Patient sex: M
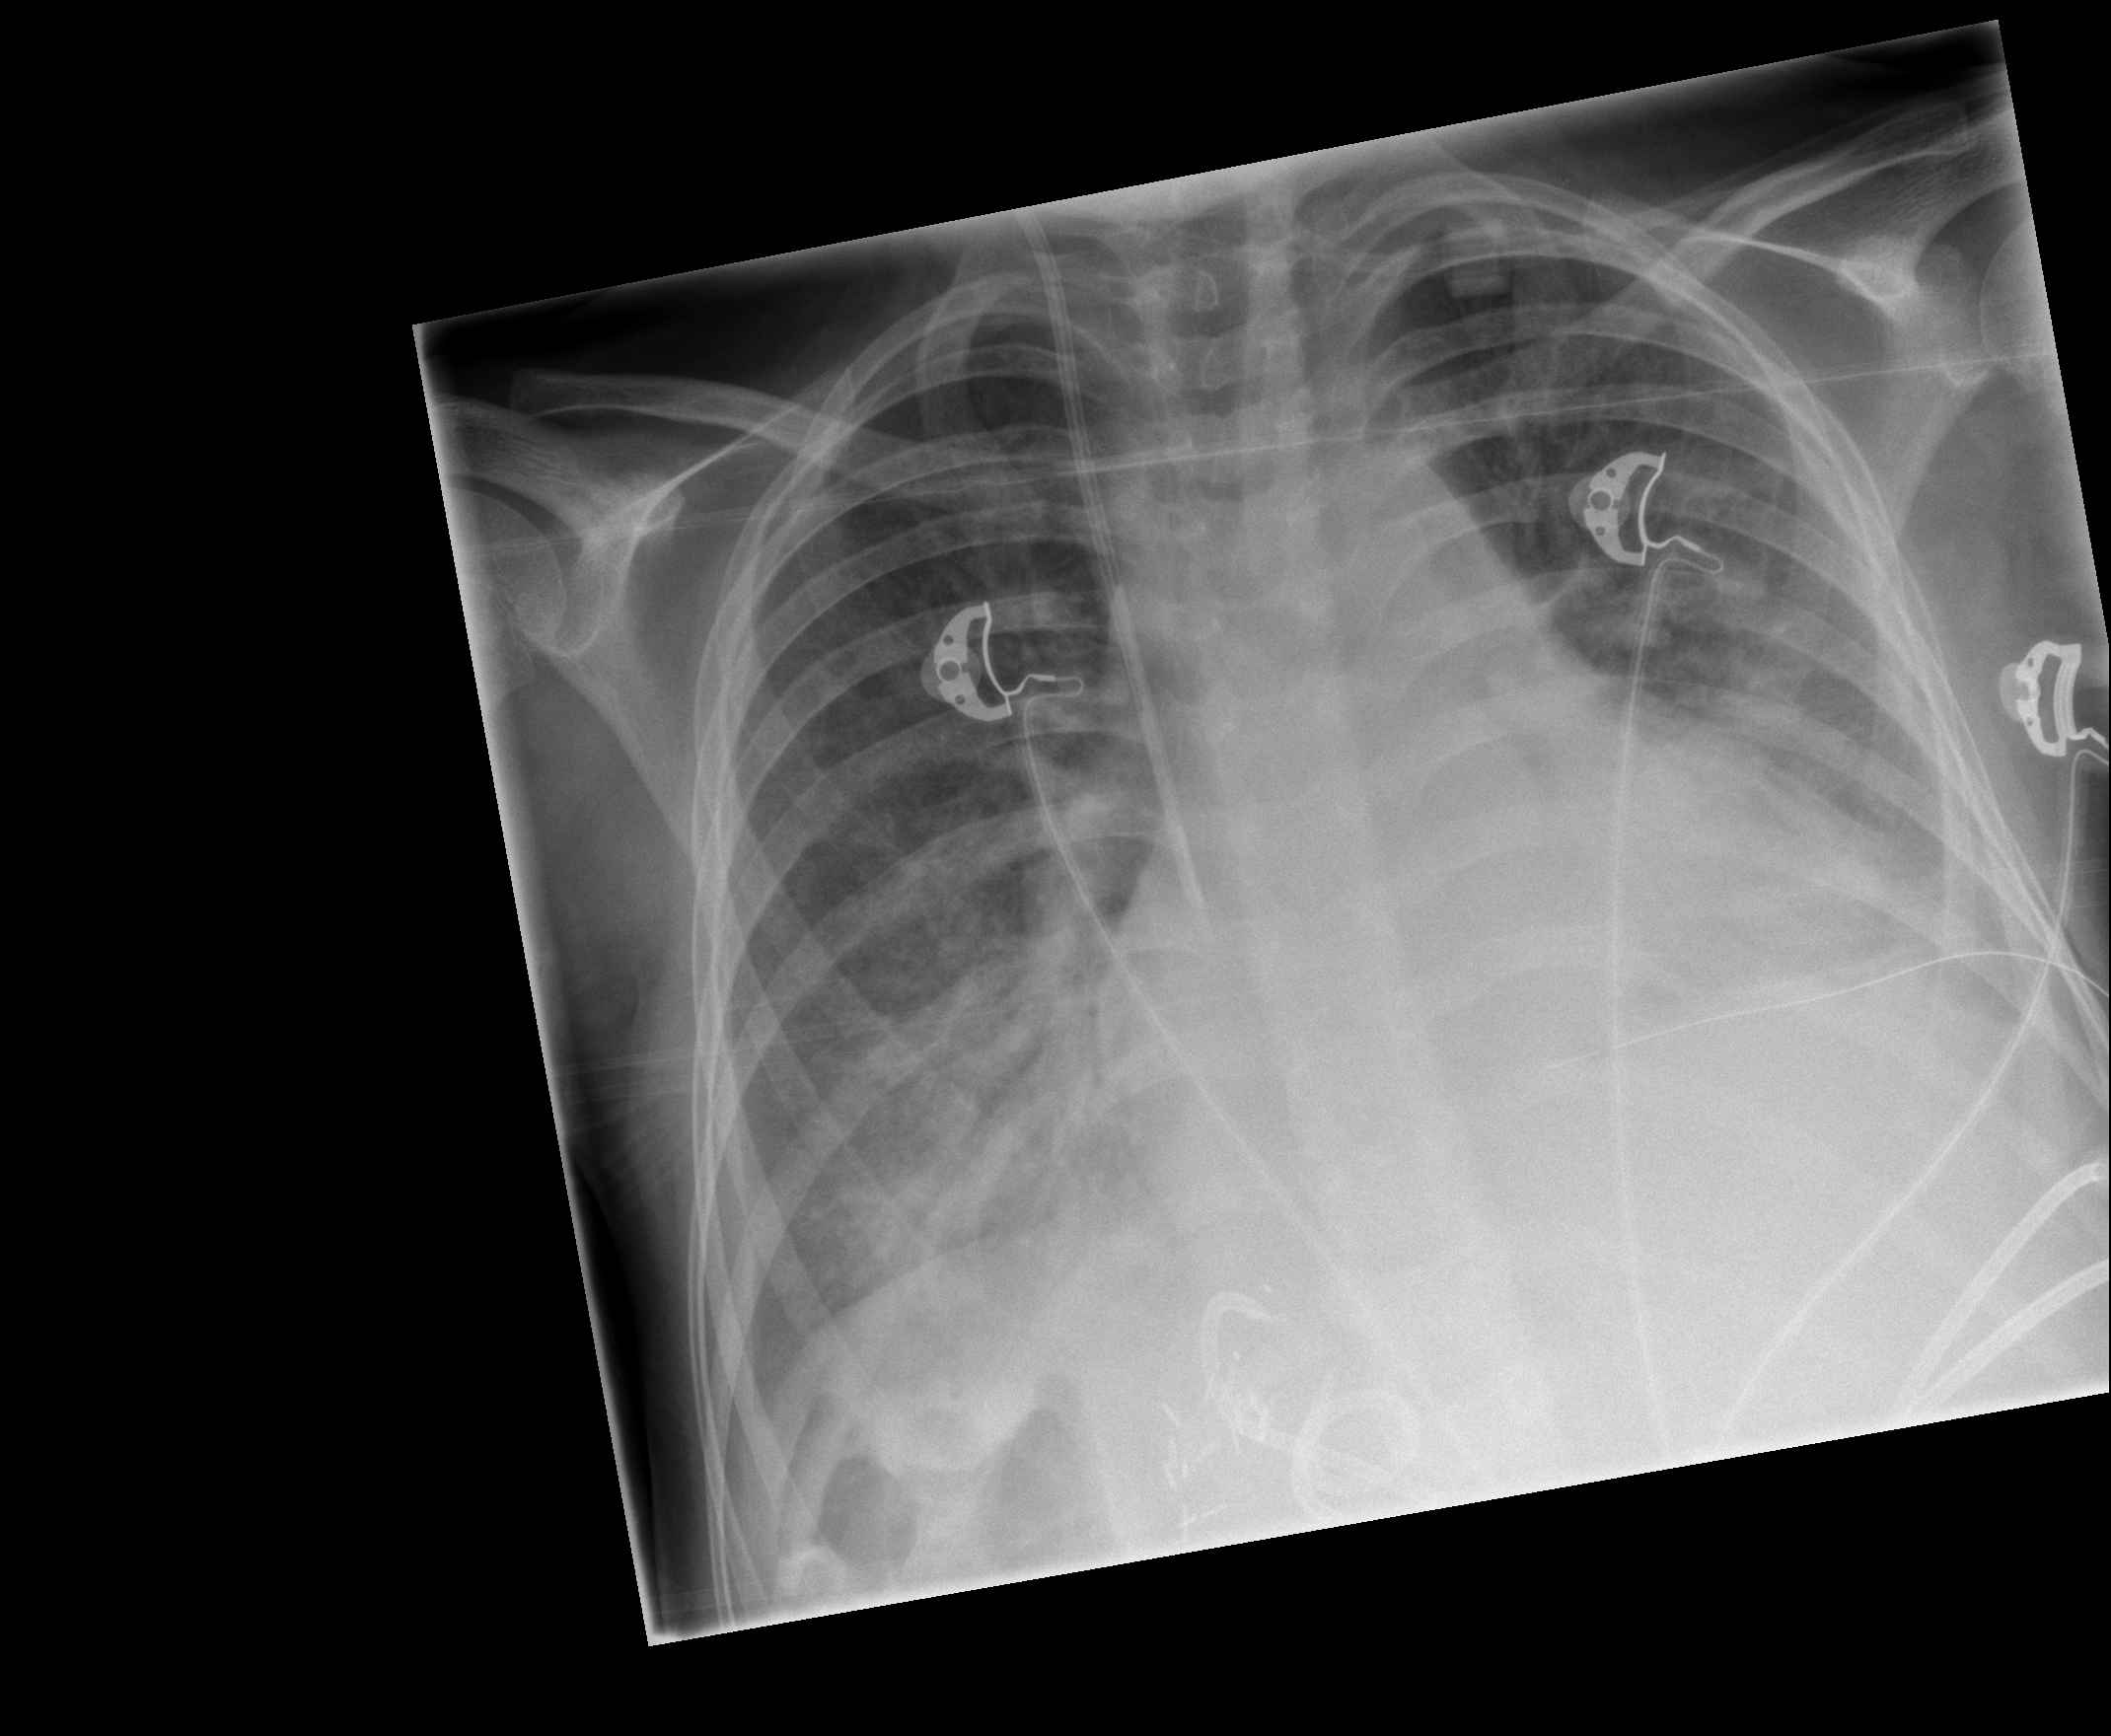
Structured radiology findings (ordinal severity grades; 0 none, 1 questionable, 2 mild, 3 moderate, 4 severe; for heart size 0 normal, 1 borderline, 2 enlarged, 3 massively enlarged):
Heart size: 2
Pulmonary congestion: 2
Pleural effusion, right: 1
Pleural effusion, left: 2
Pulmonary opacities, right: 1
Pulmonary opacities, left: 1
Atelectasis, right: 2
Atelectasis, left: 2